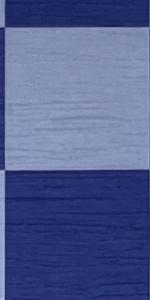
Label: Empty